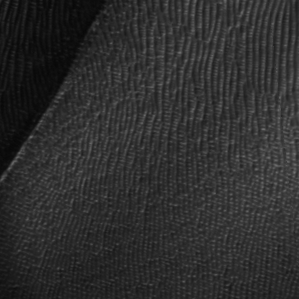
Label: frost